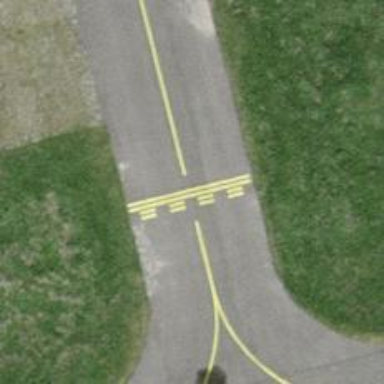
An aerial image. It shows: Runway holding position.